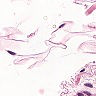
Metastatic tissue present: no